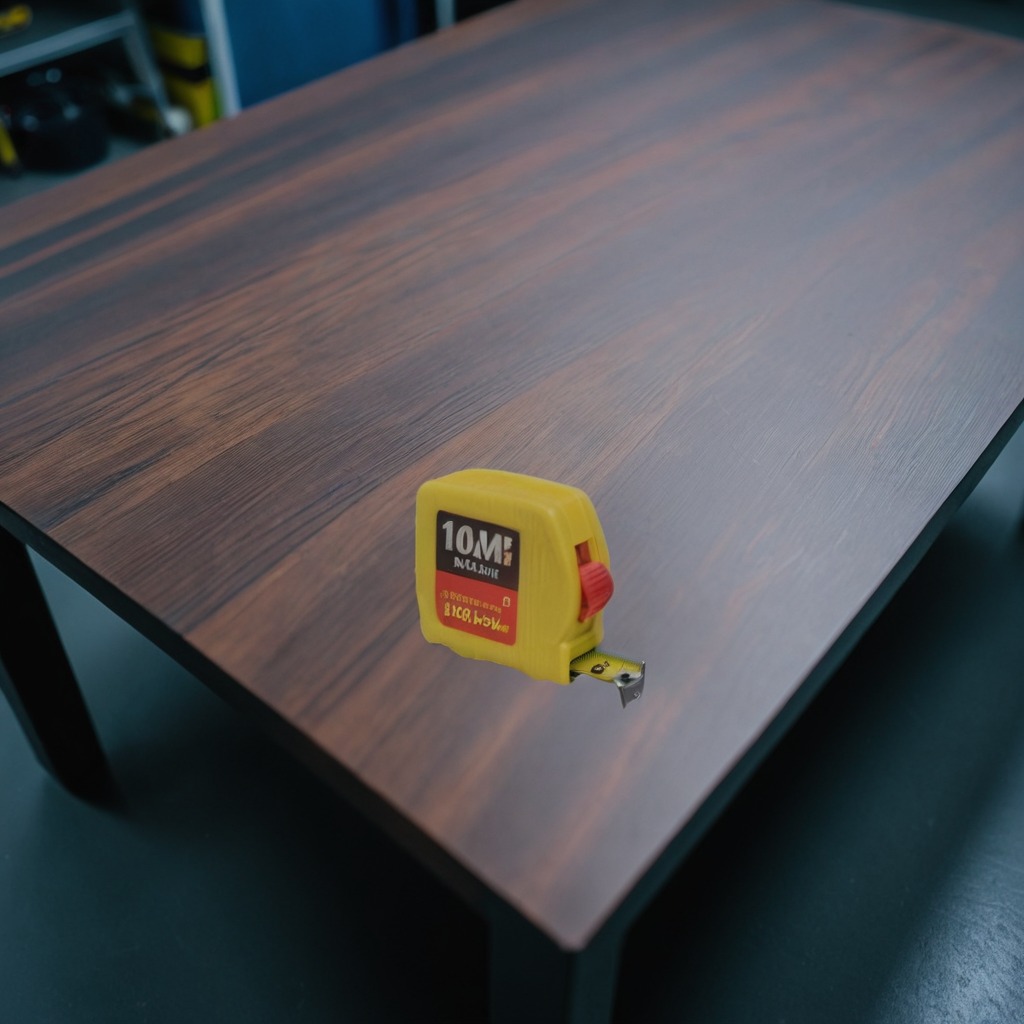
A measuring tape is lying on a table in a garage at twilight.